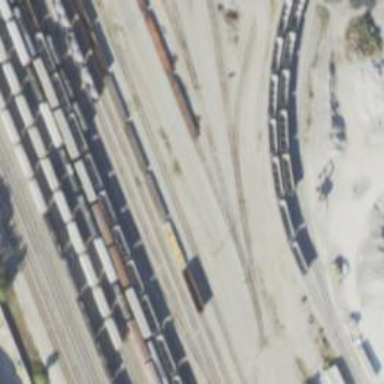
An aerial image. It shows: Railway yard in service.